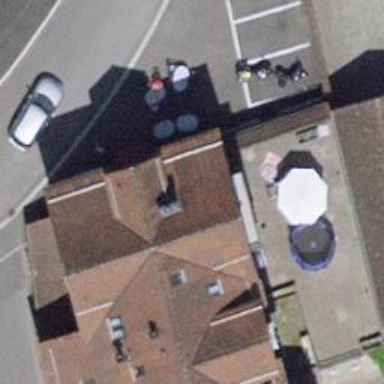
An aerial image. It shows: Restaurant.